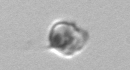
Label: Dinophyceae